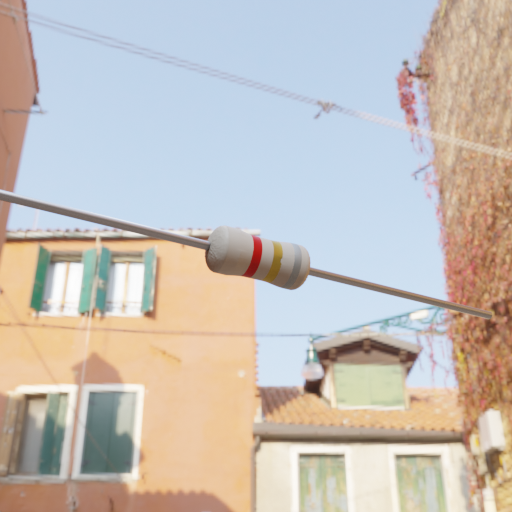
Resistor colour bands (in order): red, gold, silver